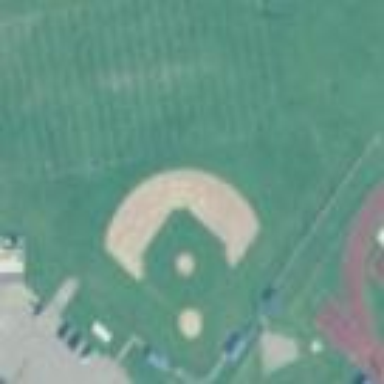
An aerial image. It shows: Baseball pitch for leisure land activities.